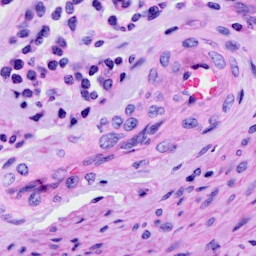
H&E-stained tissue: Cervix